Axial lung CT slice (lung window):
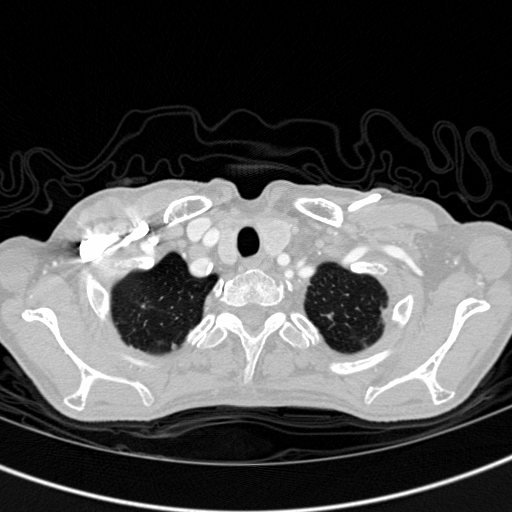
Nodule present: no